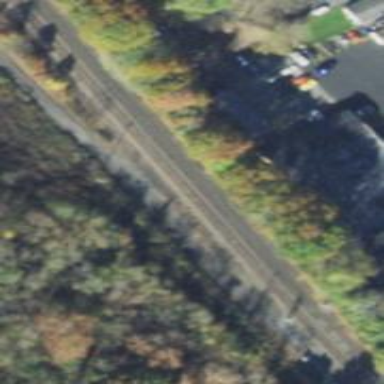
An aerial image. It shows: Railway track.